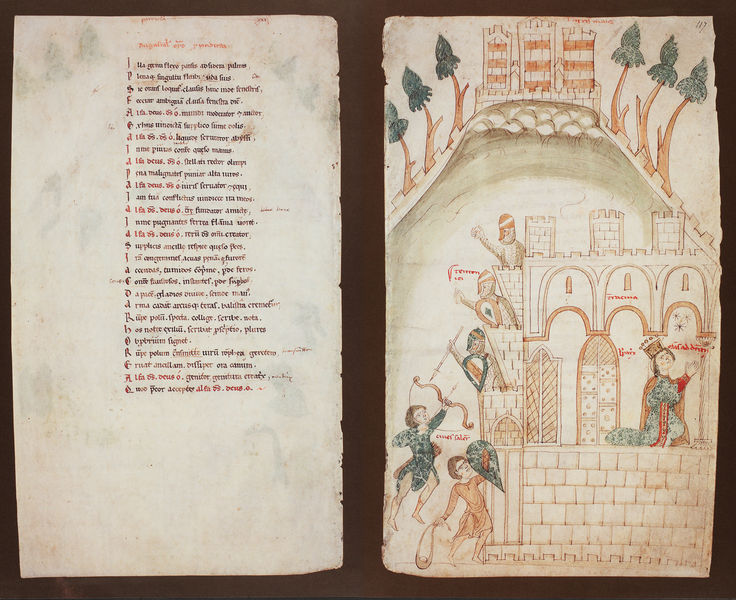
Titel: Liber ad honorem Augusti sive de rebus Siculis/ Buch zu Ehren des Kaisers Augustus oder über die Angelegenheiten Siziliens
Künstler: Pietro da Eboli
Institution: Bern, Burgbibliothek
Schlagwörter: berg, bäume, krone, turm, schrift, bogen, könig, lanze, tor, zinnen, schild, burg, sterne, illustration, helm, ritter, buchseite, mittelalter, romanik, schütze, buchseiten, schleuder, pfeil, latein, buchmalerei, heraldik, pfeil und bogen, hm